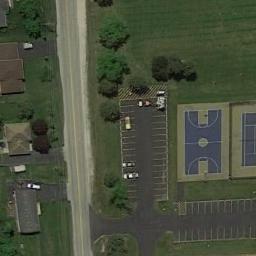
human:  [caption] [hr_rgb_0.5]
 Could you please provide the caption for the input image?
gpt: There is a long blue and green basketball court in the picture .

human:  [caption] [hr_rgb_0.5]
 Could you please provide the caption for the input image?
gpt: A basketball court next to a badminton court while a parking lot and some houses beside .

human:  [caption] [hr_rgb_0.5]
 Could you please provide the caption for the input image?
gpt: There is a basketball court in the middle of grass between a parking lot by the road .

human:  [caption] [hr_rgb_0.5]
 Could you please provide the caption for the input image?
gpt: The basketball court and parking lots on the lawn are one street away from the buildings .

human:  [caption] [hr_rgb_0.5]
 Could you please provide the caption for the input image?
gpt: The parking lot is next to the basketball court .